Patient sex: F
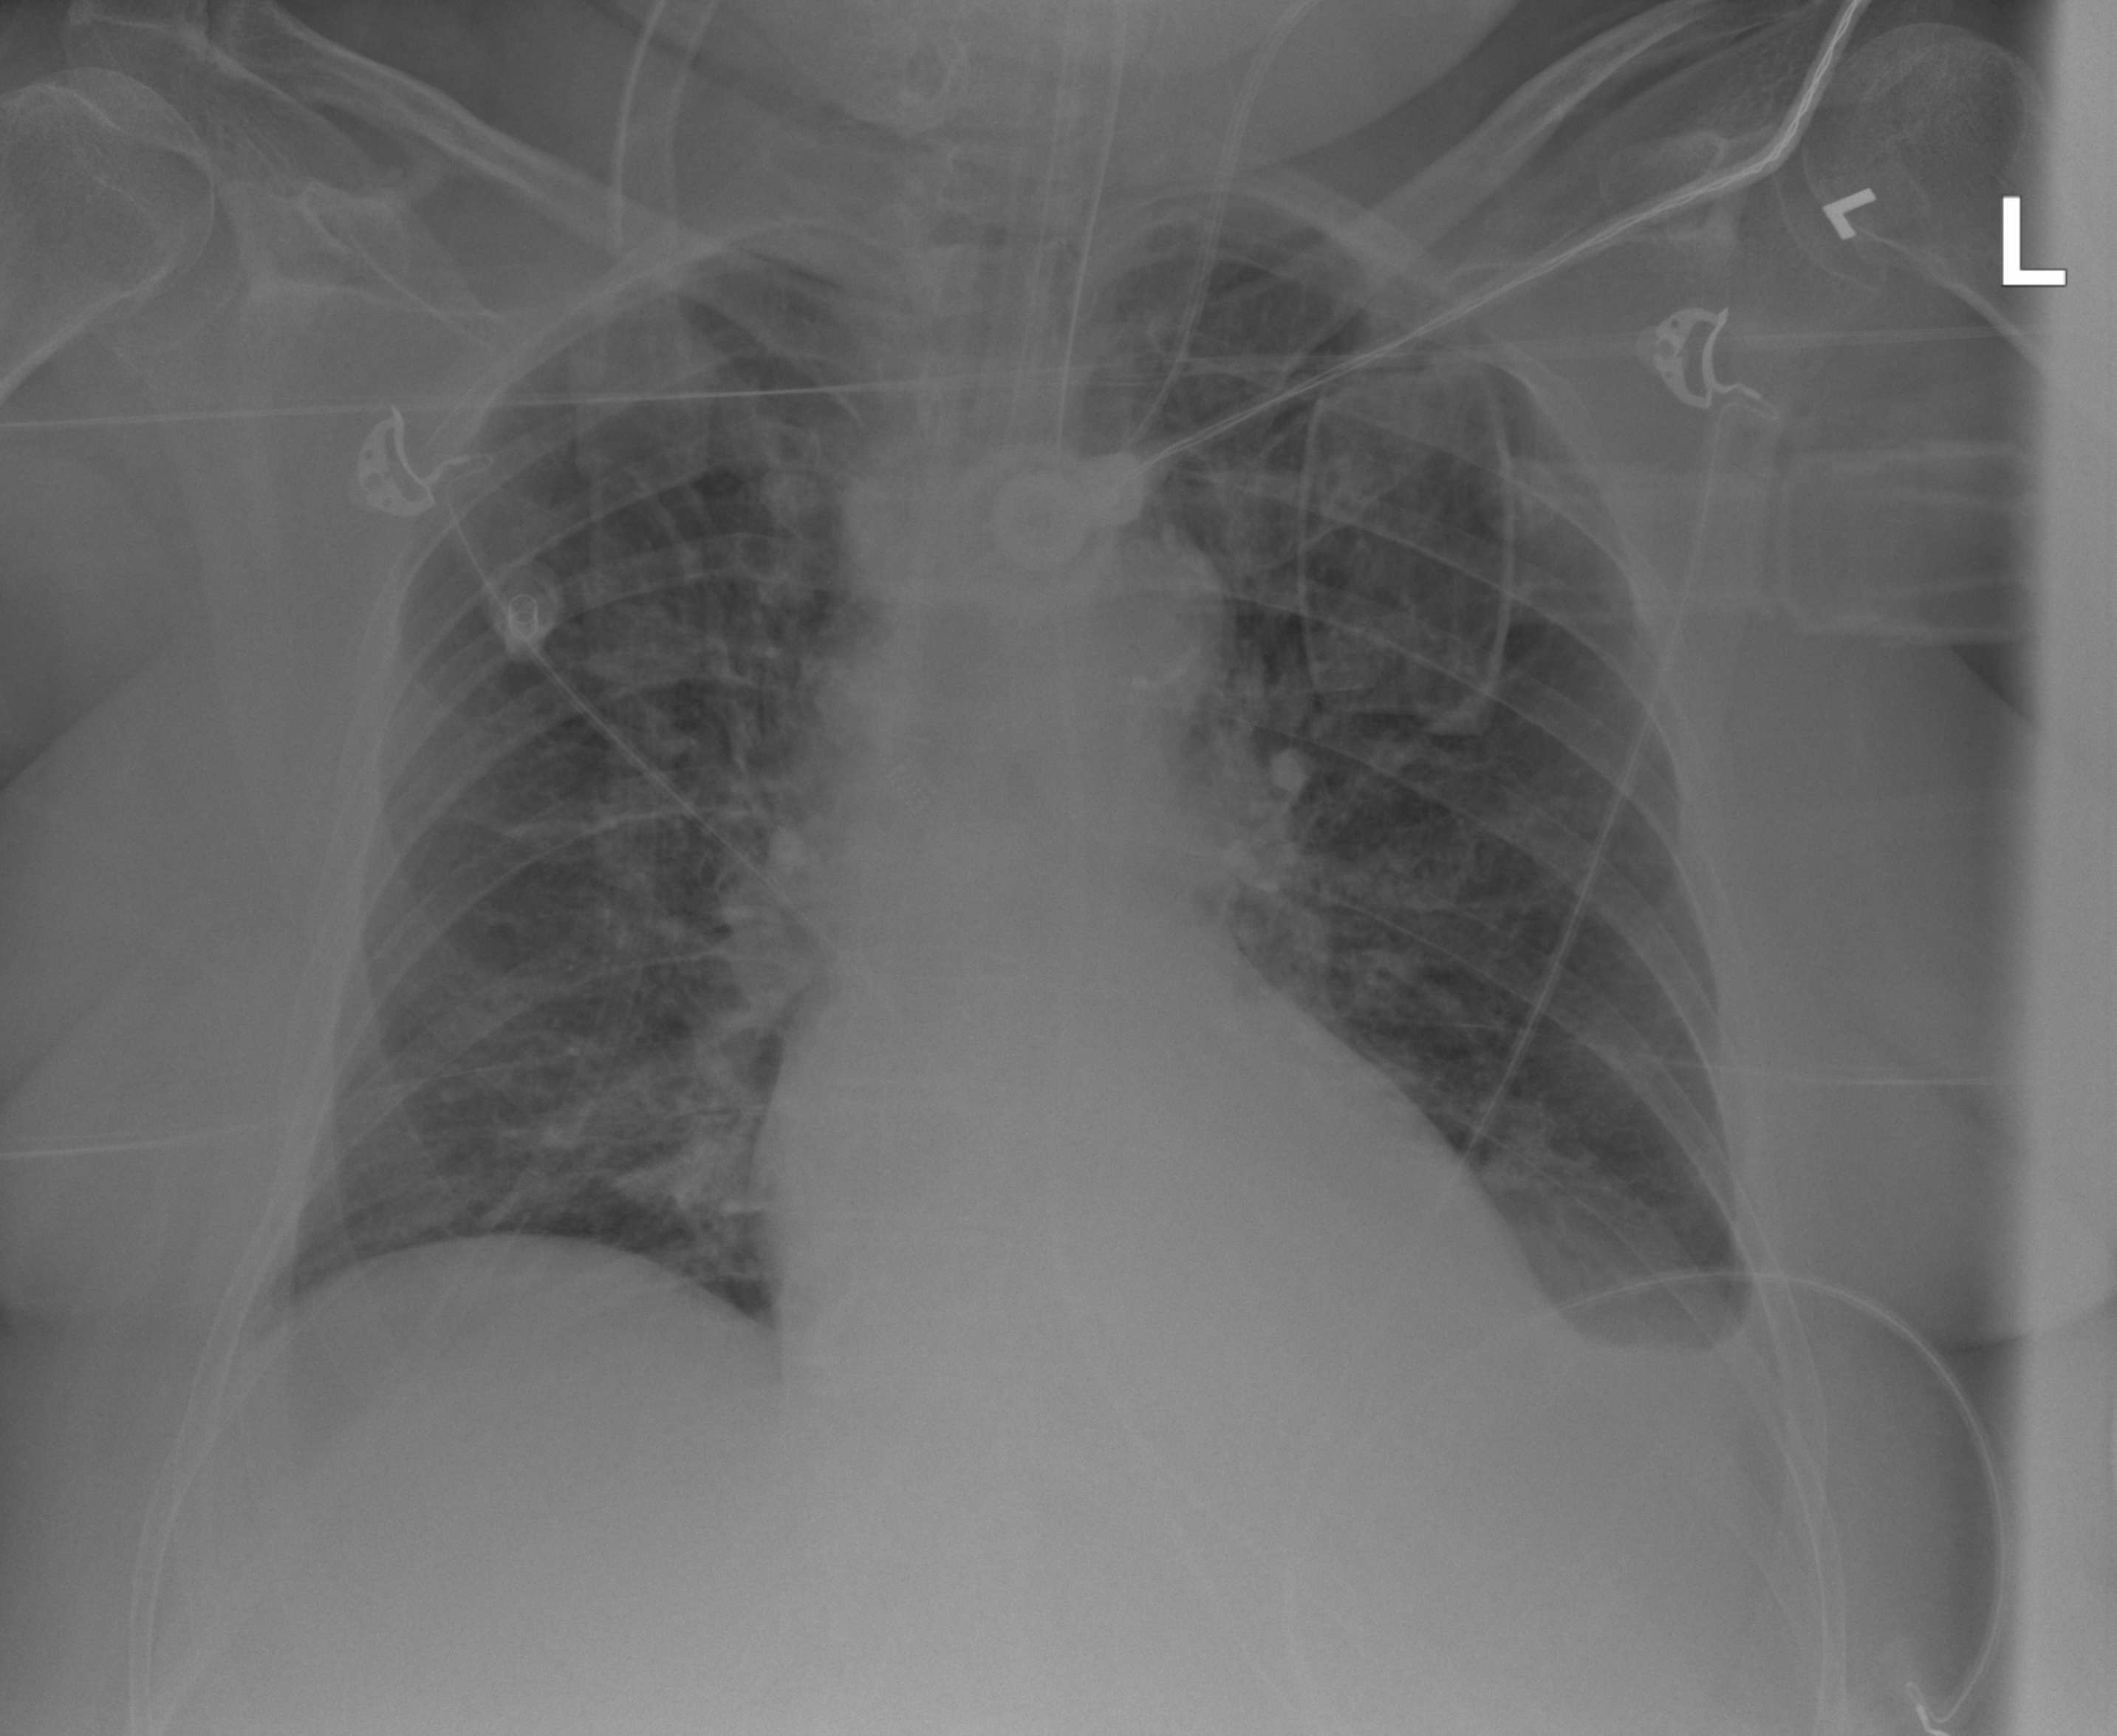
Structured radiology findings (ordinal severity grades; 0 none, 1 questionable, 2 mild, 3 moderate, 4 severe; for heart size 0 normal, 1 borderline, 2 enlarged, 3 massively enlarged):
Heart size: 0
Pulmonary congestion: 0
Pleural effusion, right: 0
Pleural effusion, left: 1
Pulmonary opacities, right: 0
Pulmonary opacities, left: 0
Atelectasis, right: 1
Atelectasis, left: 1